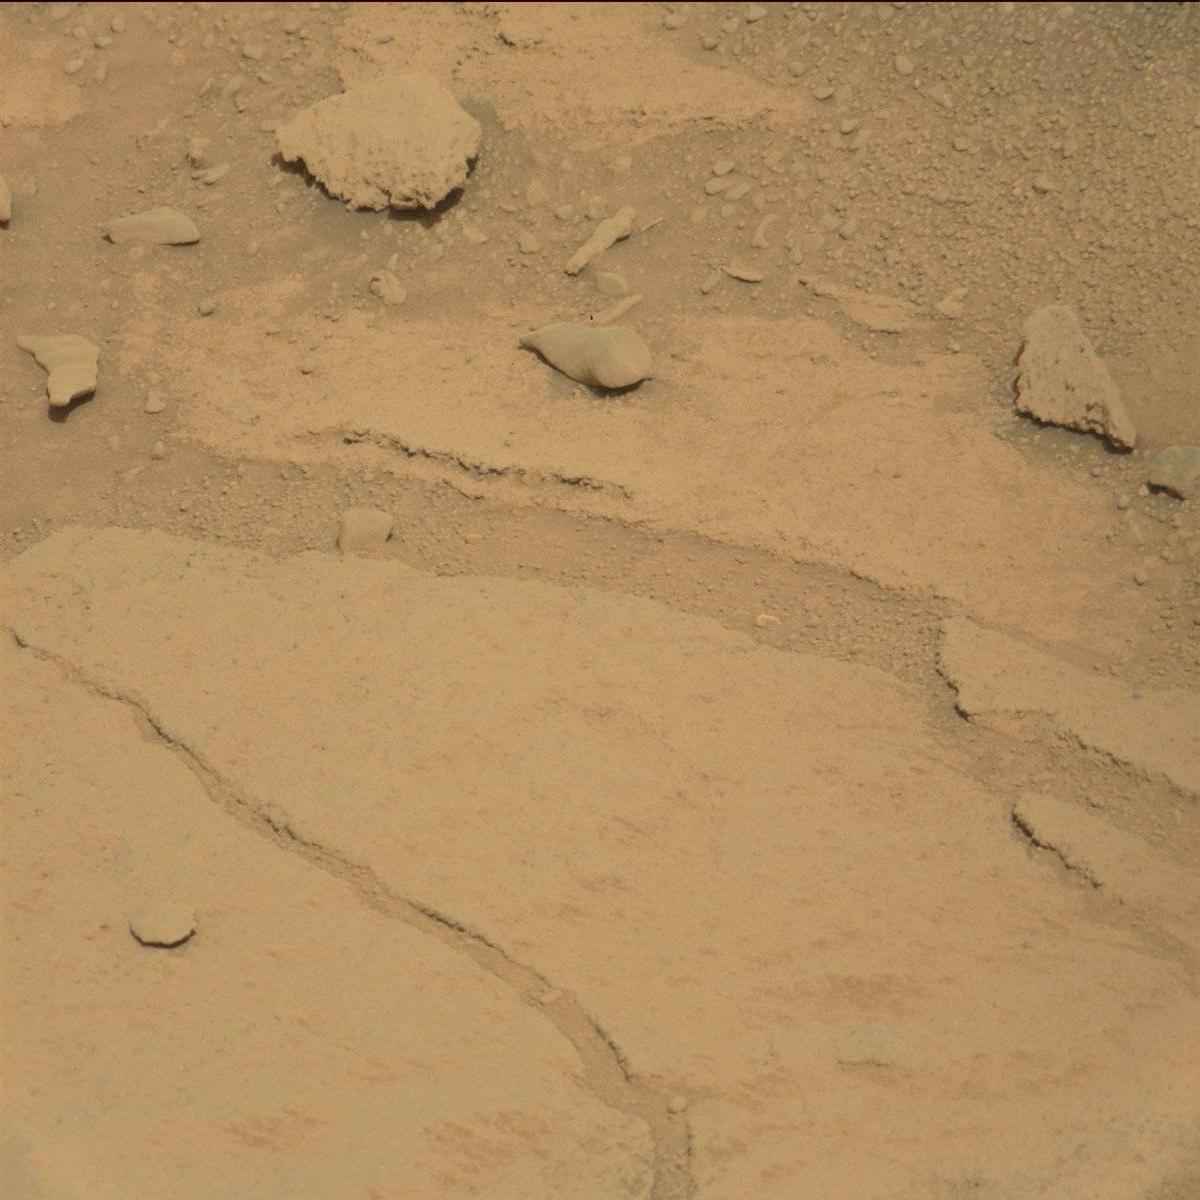
Terrain classes present: Bedrock, Rock, Sand / Soil